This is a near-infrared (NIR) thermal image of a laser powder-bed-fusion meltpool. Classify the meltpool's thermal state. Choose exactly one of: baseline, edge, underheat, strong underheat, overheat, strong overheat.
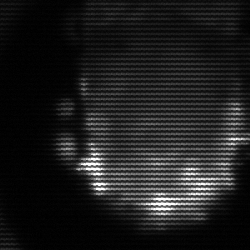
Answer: baseline